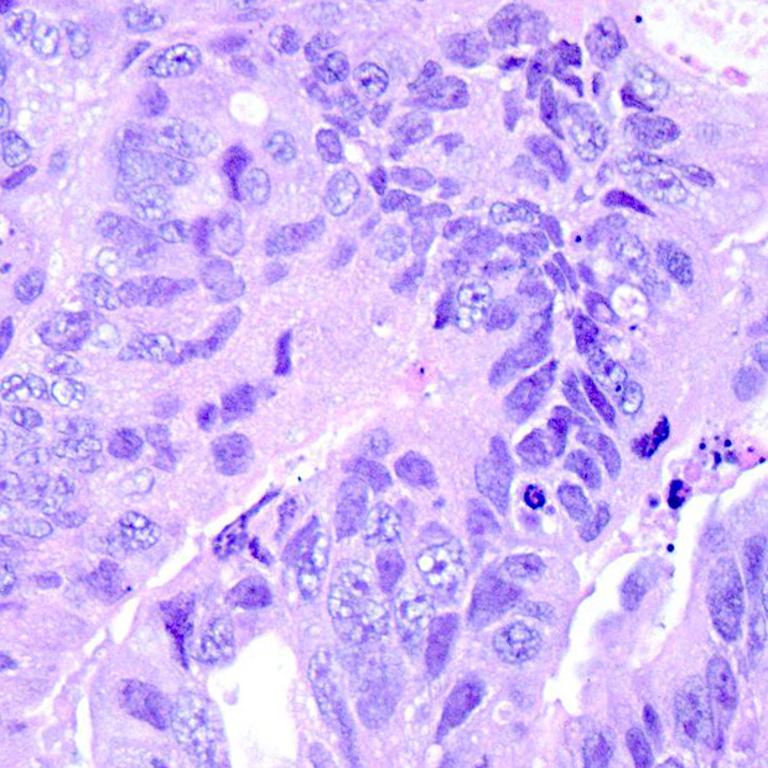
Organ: colon
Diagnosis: adenocarcinomas